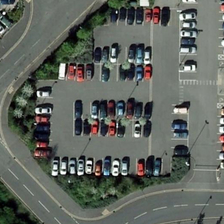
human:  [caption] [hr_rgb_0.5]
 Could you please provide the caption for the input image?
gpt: the grass is green with green grass .

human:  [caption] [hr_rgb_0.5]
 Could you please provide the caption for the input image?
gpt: the road is grey with some grass and the cars are colorful .

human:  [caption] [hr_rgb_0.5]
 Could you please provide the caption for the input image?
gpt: this is a parking .

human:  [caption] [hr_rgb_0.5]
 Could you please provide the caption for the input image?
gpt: this is a football field .

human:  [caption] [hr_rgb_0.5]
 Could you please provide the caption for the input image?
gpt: many cars are in a parking lot near a road with green trees .